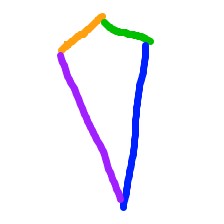
Shape: kite